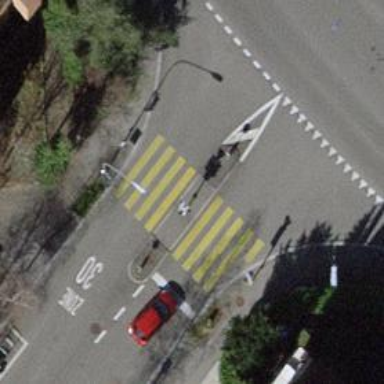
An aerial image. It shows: Zebra crossing with traffic signals on the road.